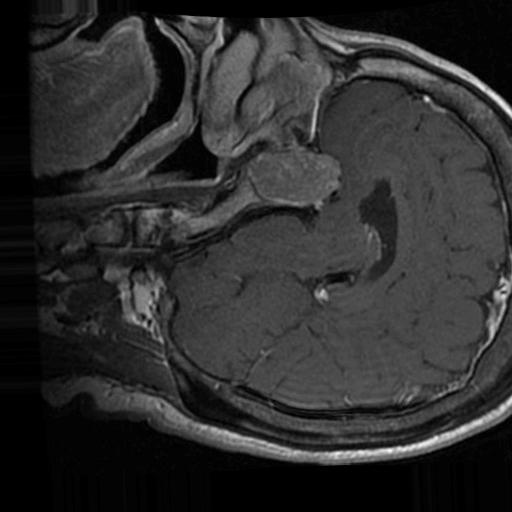
Label: brain_tumor